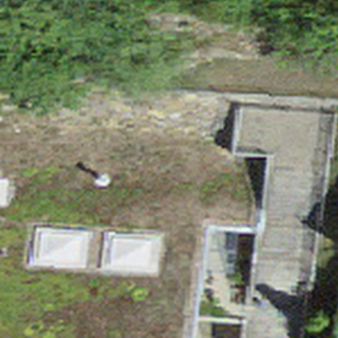
Label: other